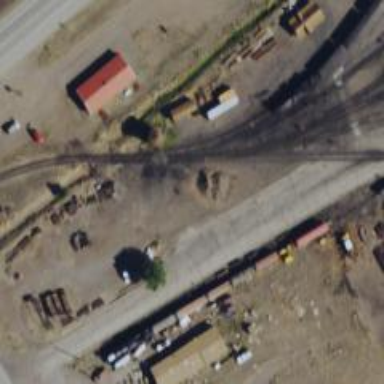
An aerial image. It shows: Preserved railway siding with rail tracks.